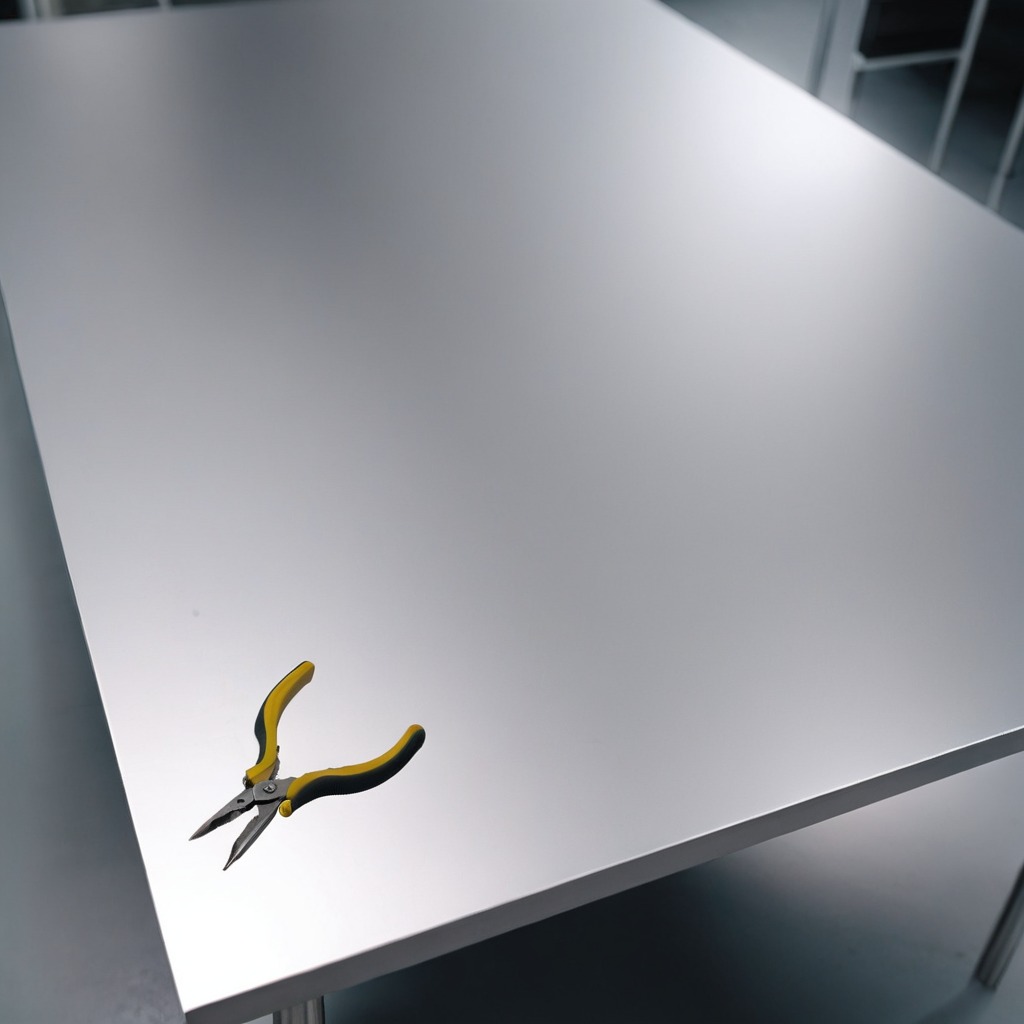
A plier is lying on the stainless steel table in a high-end prototyping lab.